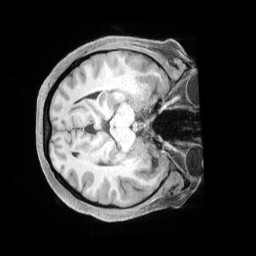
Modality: T1w
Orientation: axial
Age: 32
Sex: female
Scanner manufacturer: siemens
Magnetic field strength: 3 T
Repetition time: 2 s
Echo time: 0.00211 s